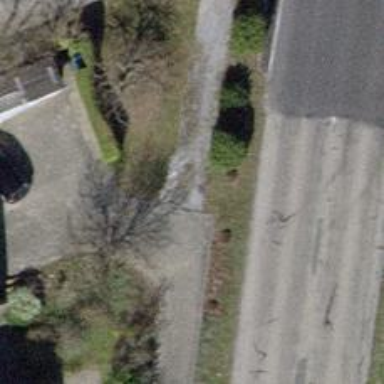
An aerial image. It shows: Footway with pebblestone surface.